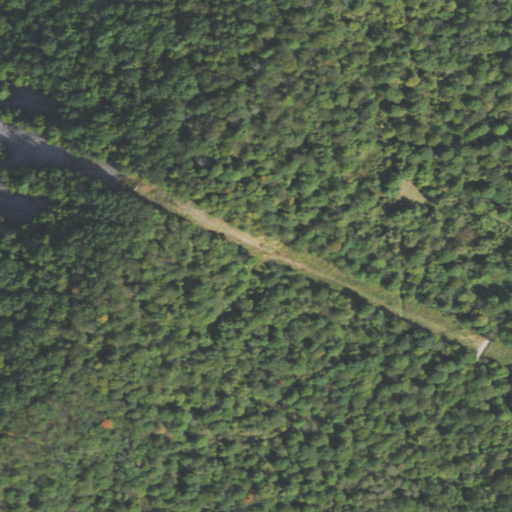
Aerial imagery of ridge(s) in Pennsylvania named Short Mountain containing only deciduous forest